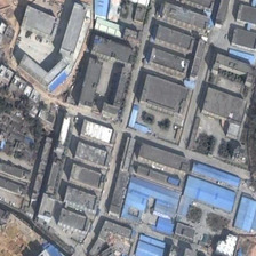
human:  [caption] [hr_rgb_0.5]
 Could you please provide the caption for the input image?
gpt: Many houses in square are designed in industrial areas.

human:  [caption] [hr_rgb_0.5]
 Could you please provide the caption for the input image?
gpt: Many square houses are designed in the industrial area.

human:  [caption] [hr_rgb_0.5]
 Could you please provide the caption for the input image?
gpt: Many square-shaped houses are designed in the industrial area.

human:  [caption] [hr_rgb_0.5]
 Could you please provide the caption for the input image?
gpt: many square-shaped houses are designed in the industrial area.

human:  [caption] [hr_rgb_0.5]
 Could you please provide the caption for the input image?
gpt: Many houses in square are designed in industrial areas.